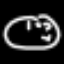
Label: clock